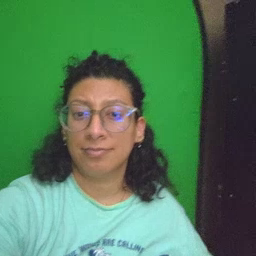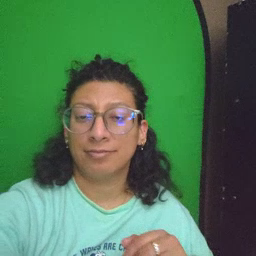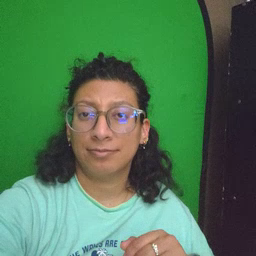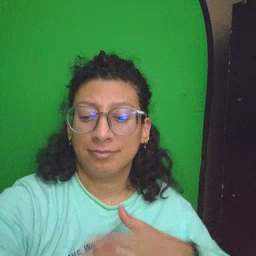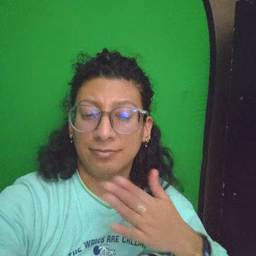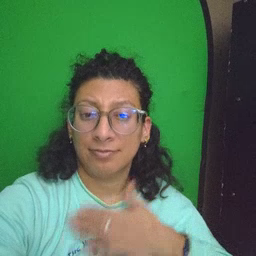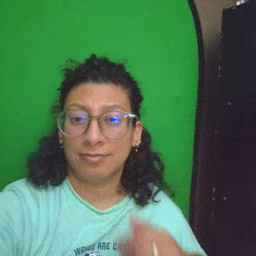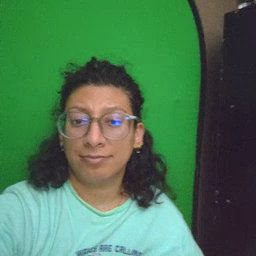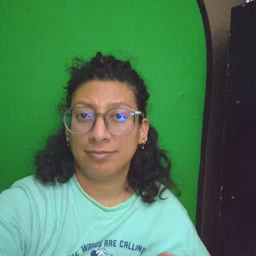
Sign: happy